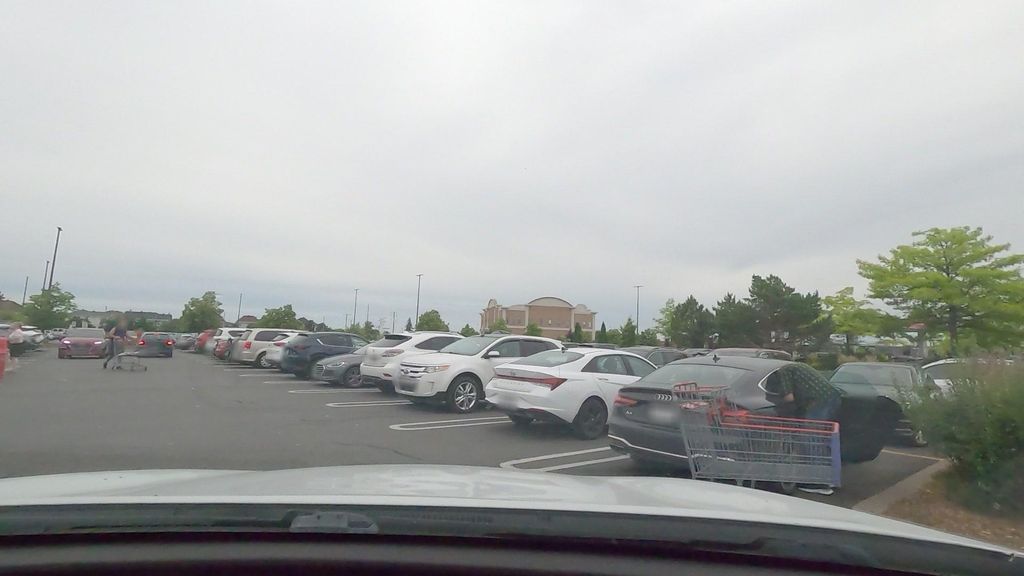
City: montreal